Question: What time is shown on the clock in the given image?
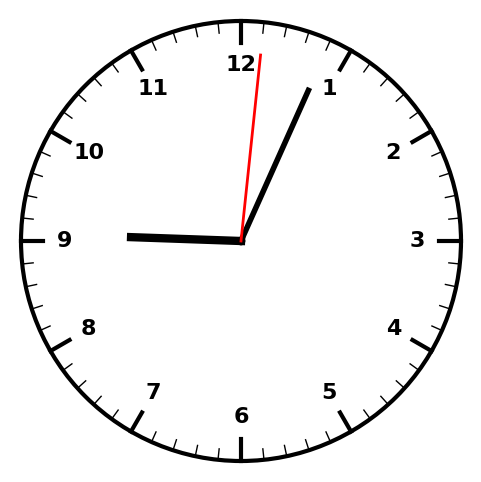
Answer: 09:04:01